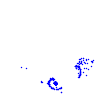
Particle: proton